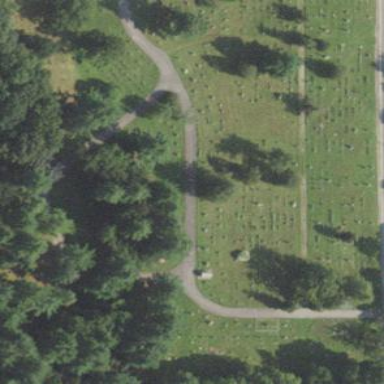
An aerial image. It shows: Ancient cemetery with graves. The area is designated as graveyard and holds historical significance.